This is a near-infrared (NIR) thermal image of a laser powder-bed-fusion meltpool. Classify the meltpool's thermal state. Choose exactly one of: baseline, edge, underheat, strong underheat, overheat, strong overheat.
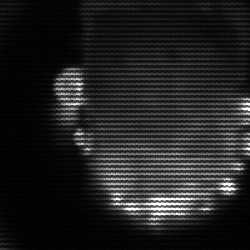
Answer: baseline